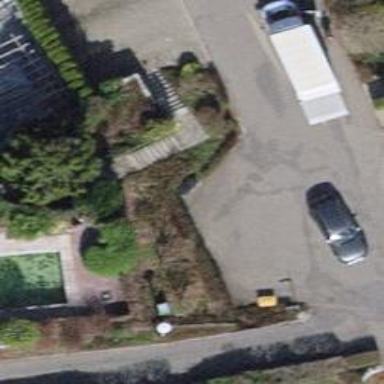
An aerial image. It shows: Set of steps on the road.